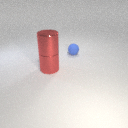
small blue rubber sphere to the right of large red metal cylinder